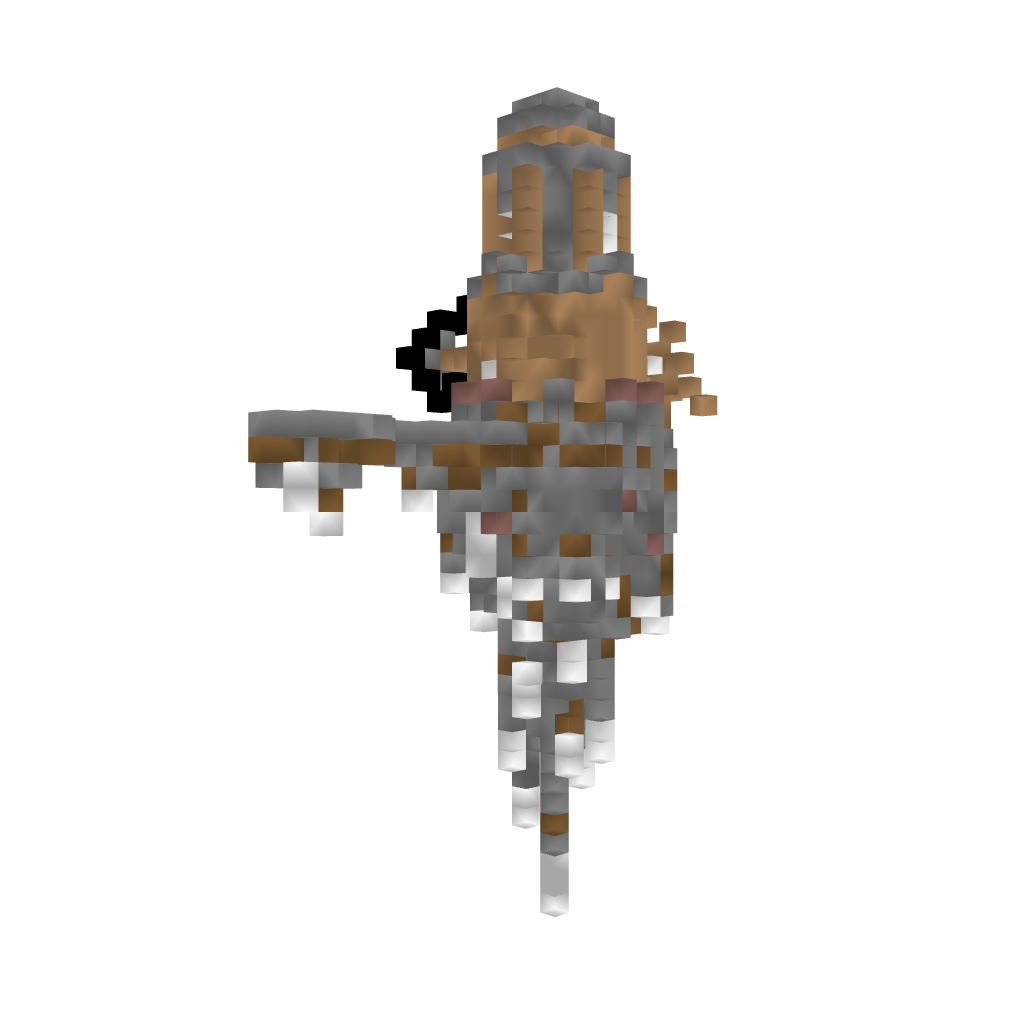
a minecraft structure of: Steampunk Windmill bad low quality